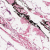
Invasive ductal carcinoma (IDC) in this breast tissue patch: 0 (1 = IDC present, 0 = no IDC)